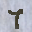
Label: 7